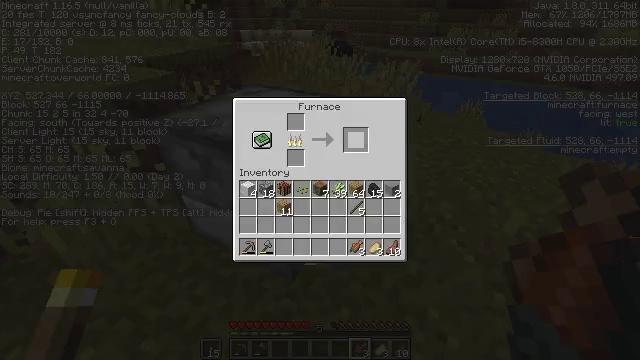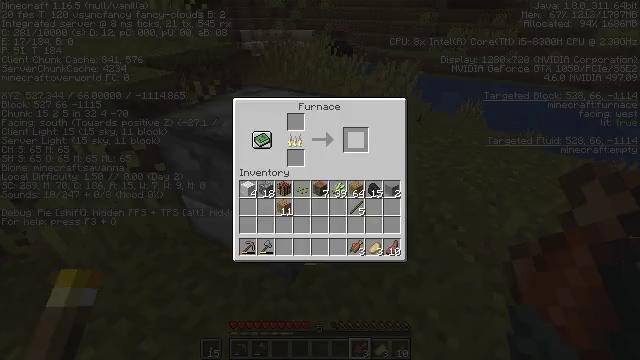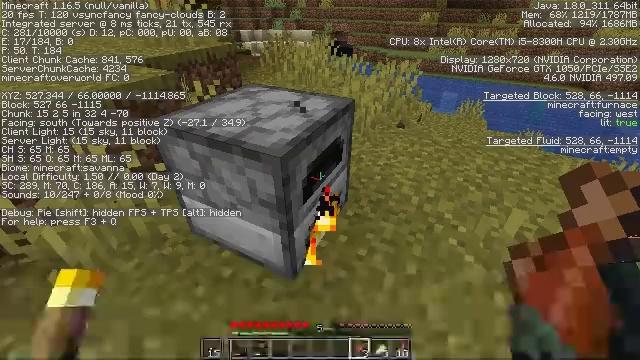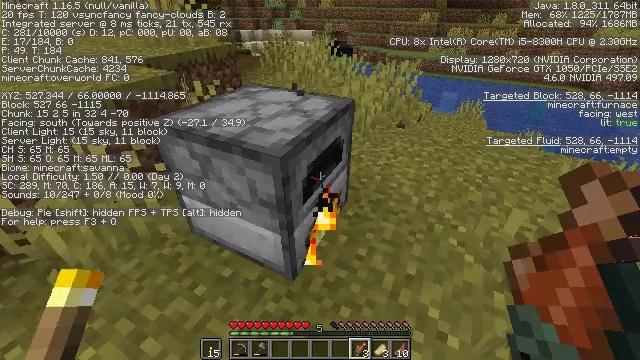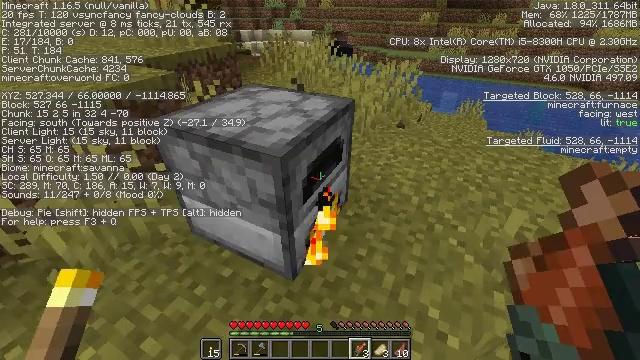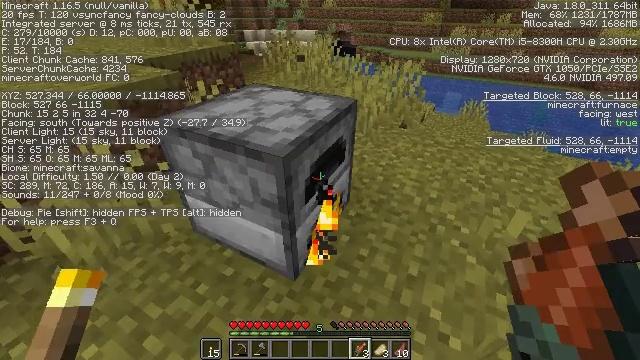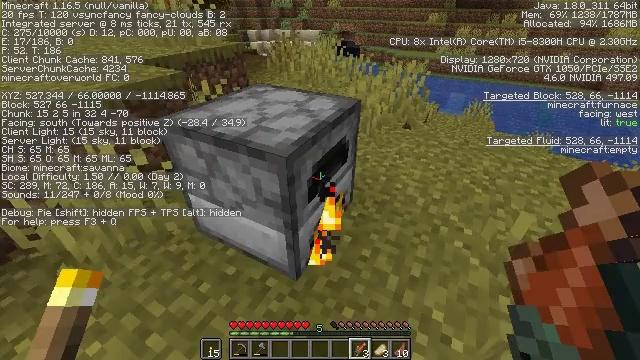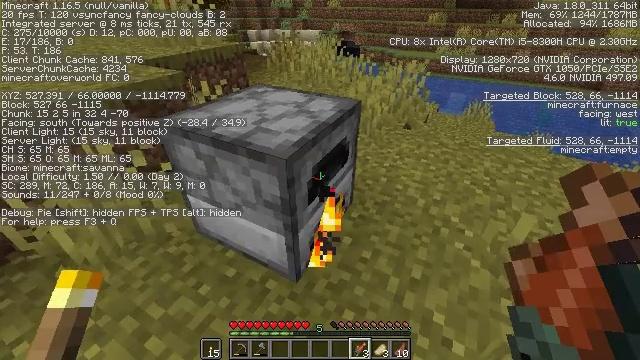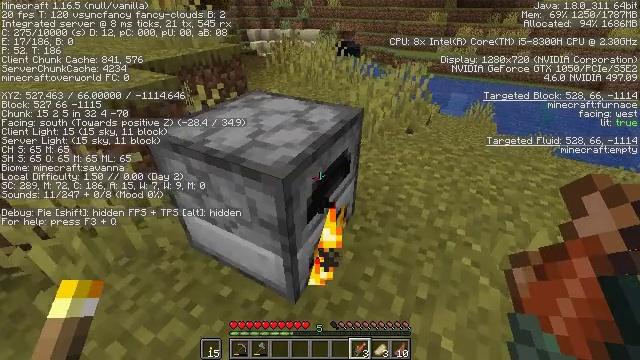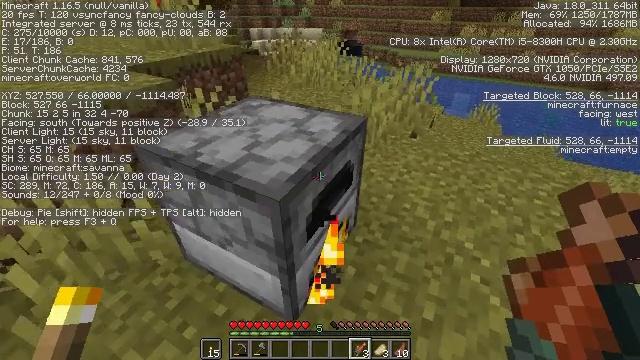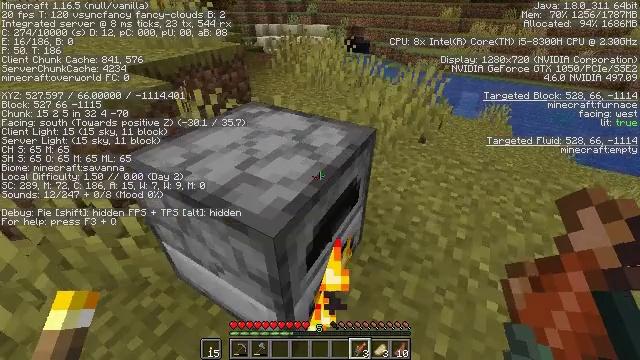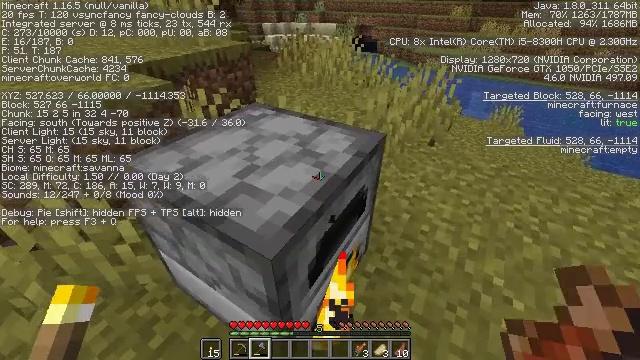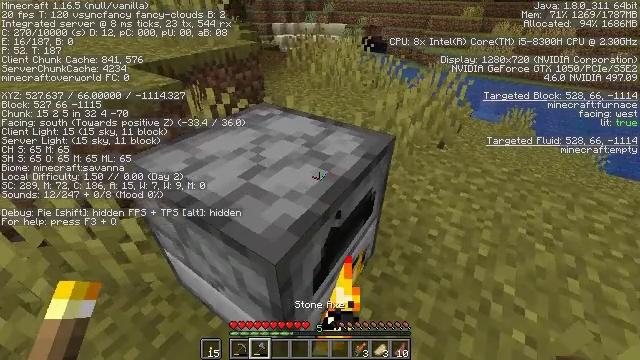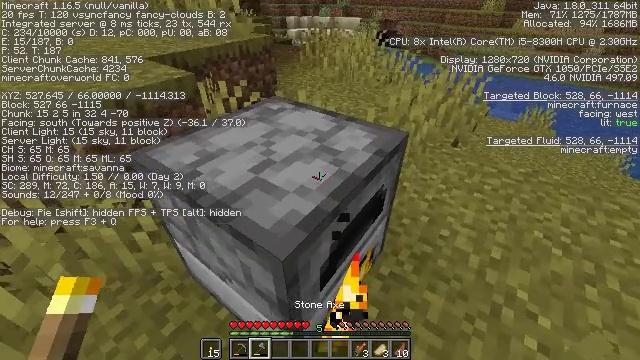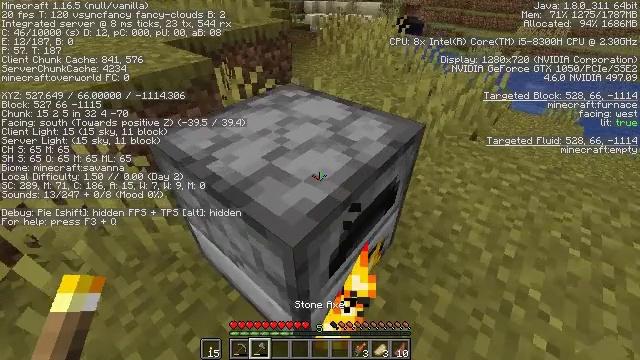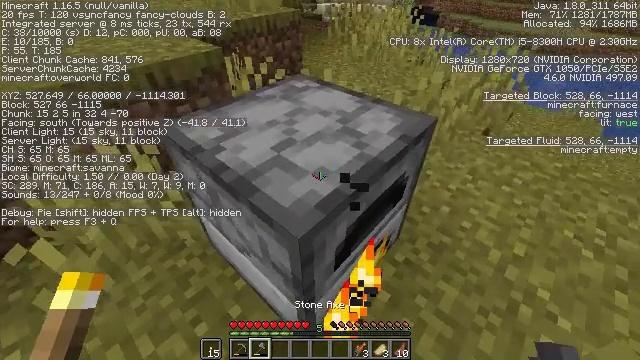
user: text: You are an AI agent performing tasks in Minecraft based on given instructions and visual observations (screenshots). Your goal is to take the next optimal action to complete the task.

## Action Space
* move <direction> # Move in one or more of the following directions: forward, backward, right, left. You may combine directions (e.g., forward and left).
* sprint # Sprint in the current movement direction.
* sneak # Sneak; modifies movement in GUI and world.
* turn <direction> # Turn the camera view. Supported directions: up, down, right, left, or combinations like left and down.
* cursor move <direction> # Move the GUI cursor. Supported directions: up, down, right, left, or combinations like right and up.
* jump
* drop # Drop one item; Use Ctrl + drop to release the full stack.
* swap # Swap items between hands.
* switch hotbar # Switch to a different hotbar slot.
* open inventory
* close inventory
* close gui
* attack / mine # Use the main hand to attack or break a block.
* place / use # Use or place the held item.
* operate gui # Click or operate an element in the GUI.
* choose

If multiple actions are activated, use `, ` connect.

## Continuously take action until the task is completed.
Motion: motion action
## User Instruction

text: Mine the furnace to collect it.
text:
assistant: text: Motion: open gui
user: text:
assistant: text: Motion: no_op
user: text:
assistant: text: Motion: close gui
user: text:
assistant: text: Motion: no_op
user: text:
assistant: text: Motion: no_op
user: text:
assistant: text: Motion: no_op
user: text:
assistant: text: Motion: move forward
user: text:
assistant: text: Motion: move forward
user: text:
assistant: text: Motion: move forward
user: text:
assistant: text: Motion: turn left
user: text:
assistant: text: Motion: turn left, switch to hotbar 2
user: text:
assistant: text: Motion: turn left, switch to hotbar 2
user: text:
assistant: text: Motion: turn left and down, switch to hotbar 2
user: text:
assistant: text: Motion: turn left and down, switch to hotbar 2
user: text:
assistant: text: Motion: turn left and down
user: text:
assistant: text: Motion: turn left and down
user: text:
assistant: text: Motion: turn left and down
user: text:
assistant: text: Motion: turn left and down
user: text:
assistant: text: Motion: turn left, switch to hotbar 1
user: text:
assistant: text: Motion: switch to hotbar 1
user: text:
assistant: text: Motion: attack / mine, switch to hotbar 1
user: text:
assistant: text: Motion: attack / mine
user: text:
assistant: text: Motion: attack / mine
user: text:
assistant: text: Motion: attack / mine
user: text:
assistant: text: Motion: attack / mine
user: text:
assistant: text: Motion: attack / mine
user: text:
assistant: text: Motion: attack / mine
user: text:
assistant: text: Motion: attack / mine
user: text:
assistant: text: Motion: attack / mine
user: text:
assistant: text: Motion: attack / mine